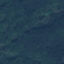
Land use / land cover class: Forest